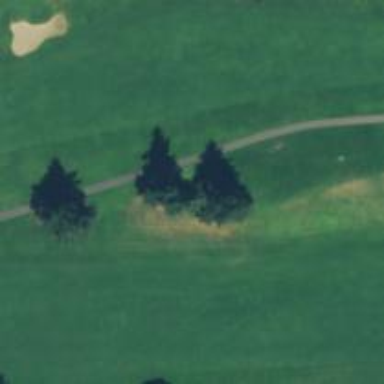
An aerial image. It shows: Golf cartpath that is also road path.